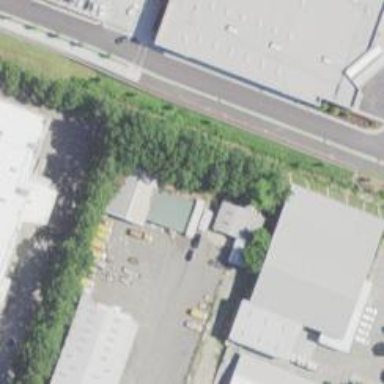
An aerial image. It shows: Commercial building used for trade.